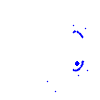
Particle: pion